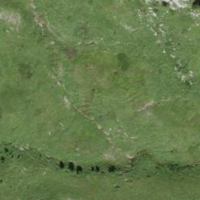
EUNIS habitat code: 26
Species observed at this site:
Caltha palustris